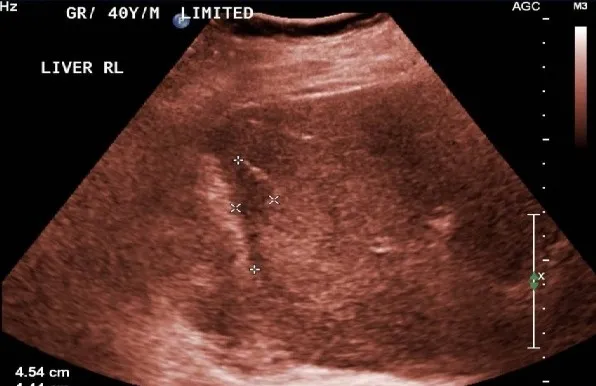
Sonography showing near complete resolution of the hematoma.
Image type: radiology (ultrasound)